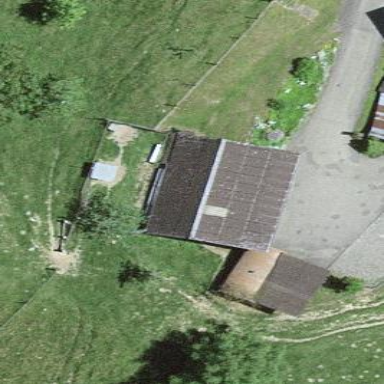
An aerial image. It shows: Garage building.